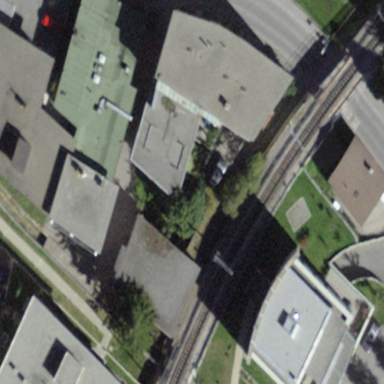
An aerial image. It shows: Building with flat roof.